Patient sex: F
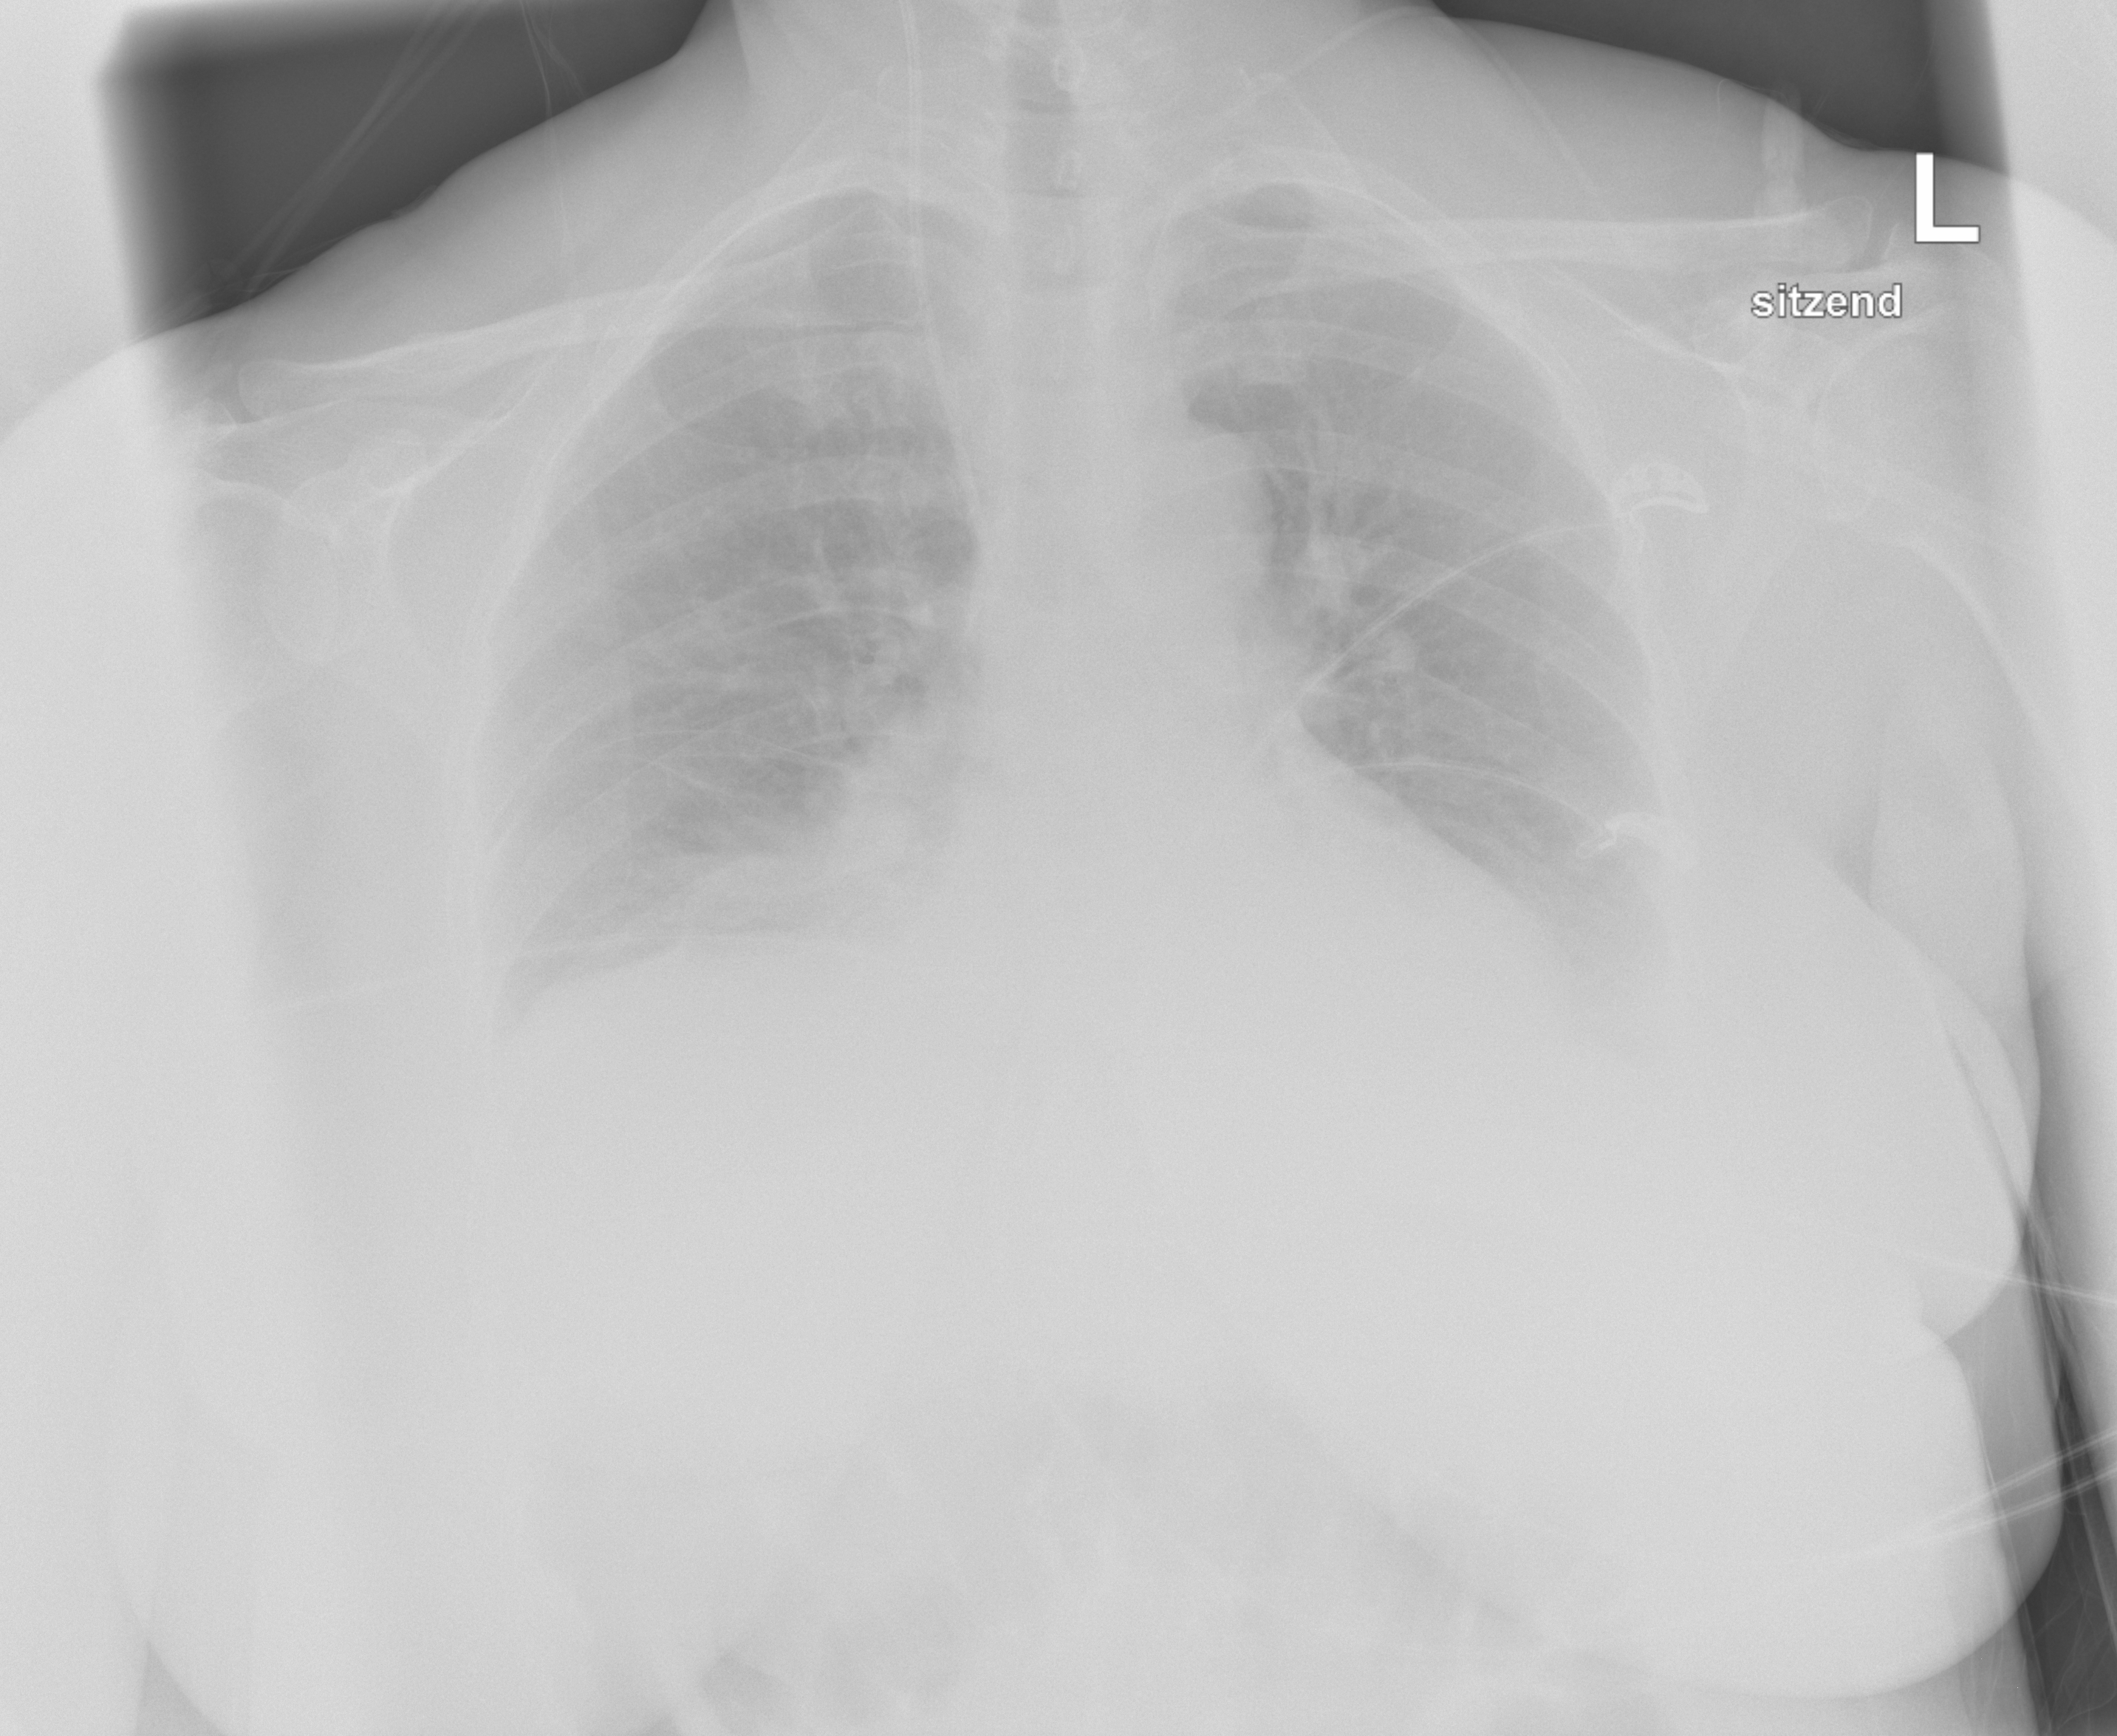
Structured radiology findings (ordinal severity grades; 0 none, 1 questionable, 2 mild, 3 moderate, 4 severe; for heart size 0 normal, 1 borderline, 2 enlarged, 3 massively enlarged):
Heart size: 0
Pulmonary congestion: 0
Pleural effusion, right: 0
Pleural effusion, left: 2
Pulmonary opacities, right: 0
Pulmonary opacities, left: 0
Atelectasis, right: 0
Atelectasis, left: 2